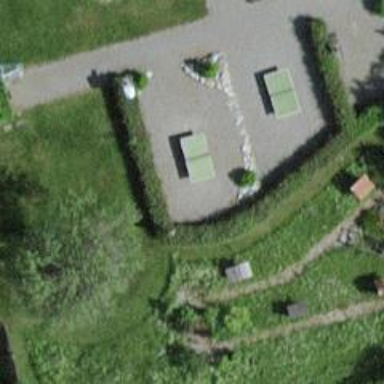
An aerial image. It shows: Pitch for leisure activities.